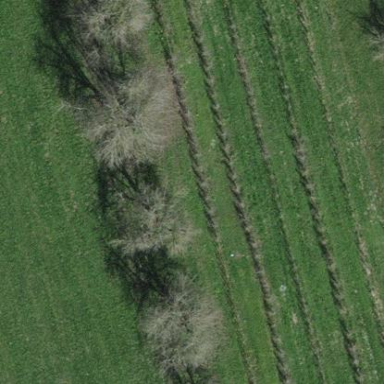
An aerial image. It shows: Orchard.